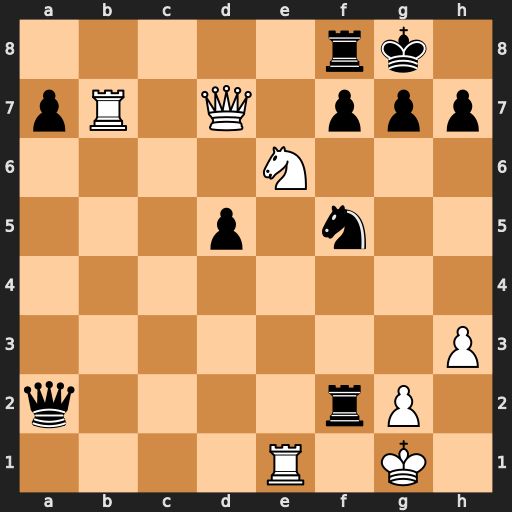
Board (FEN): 5rk1/pR1Q1ppp/4N3/3p1n2/8/7P/q4rP1/4R1K1
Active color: w
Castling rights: -
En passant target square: -
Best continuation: Qxf7+ Rxf7 Rb8+ Rf8 Rxf8#